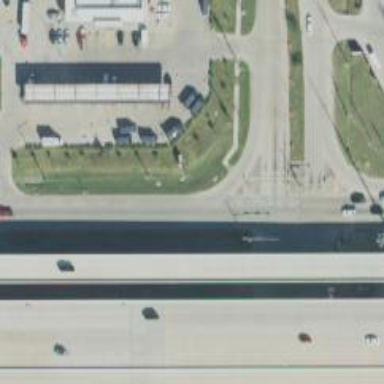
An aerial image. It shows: Frontage road connected to secondary link road.